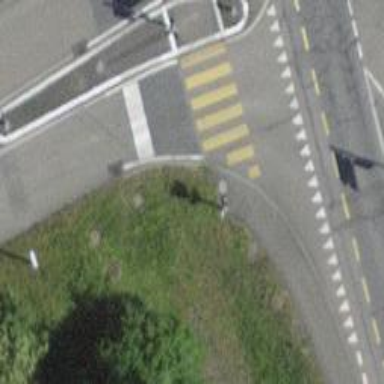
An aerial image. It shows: Kerb serving as barrier.